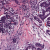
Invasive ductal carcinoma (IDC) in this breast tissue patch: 1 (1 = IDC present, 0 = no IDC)